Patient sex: M
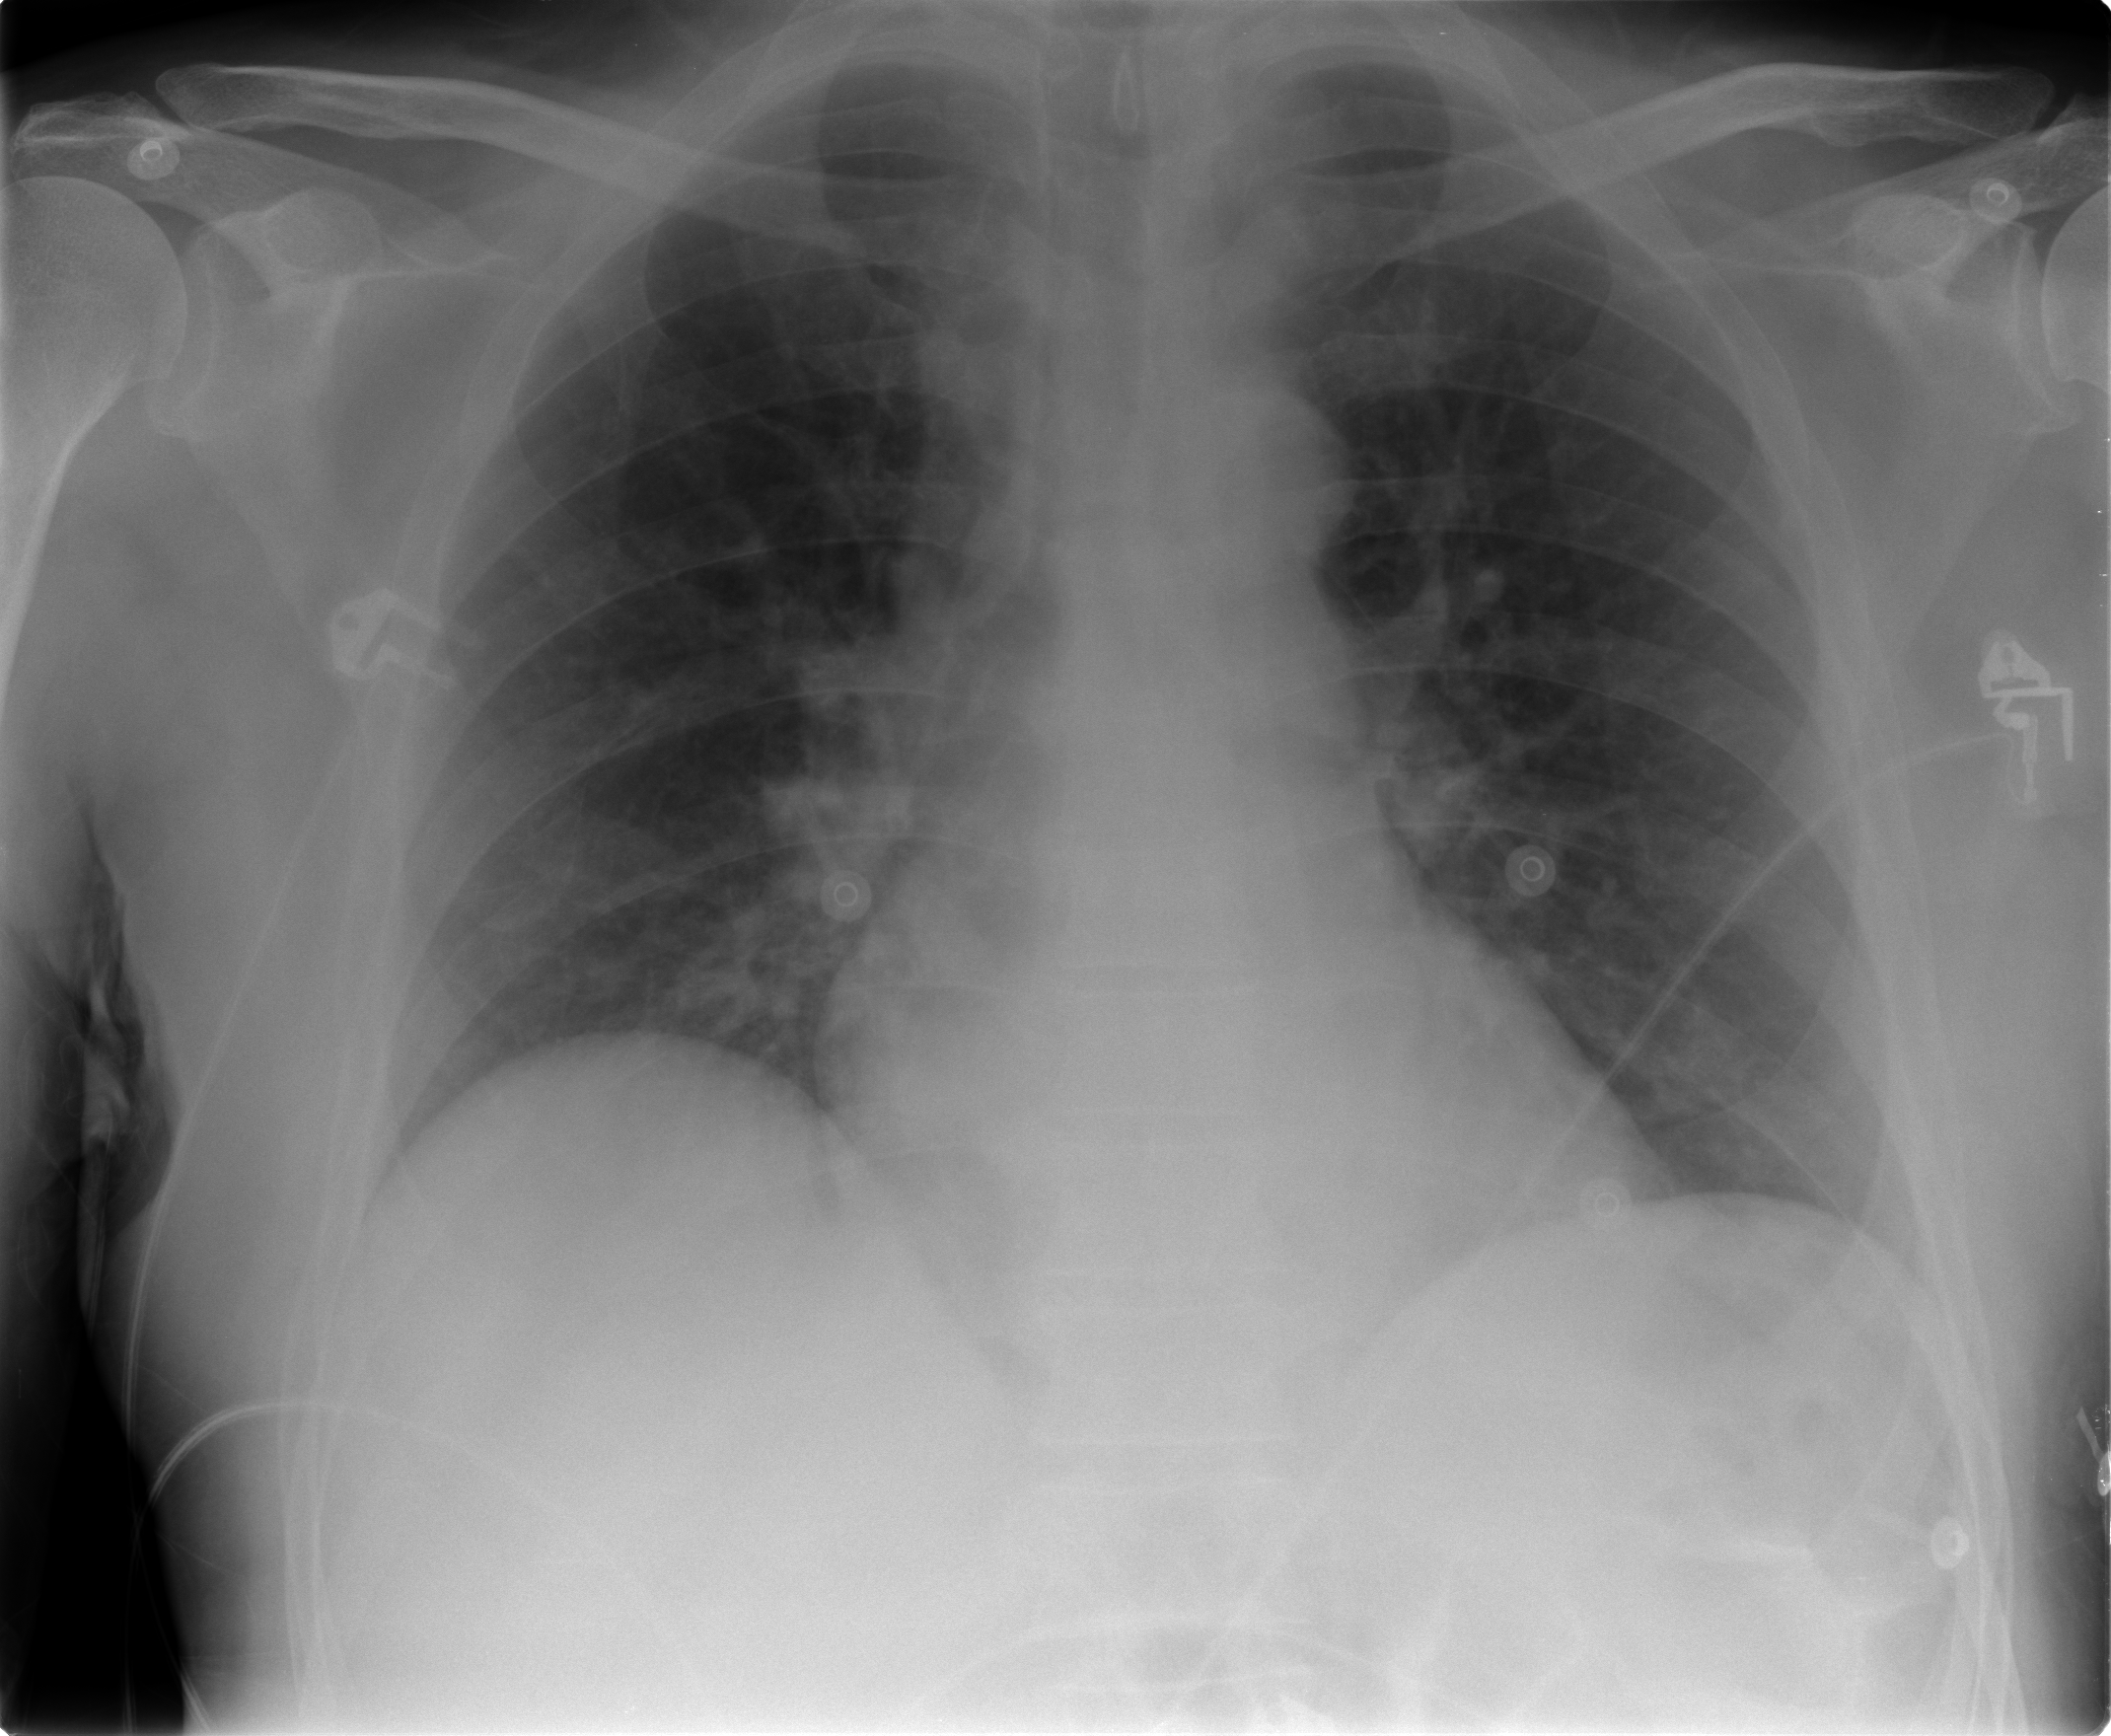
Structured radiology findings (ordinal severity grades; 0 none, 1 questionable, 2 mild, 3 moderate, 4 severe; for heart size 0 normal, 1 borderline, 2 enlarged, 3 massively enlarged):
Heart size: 0
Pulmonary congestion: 2
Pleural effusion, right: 0
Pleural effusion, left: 0
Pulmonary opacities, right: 0
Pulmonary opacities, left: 0
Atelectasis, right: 0
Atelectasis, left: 0